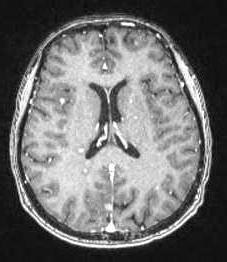
Label: notumor